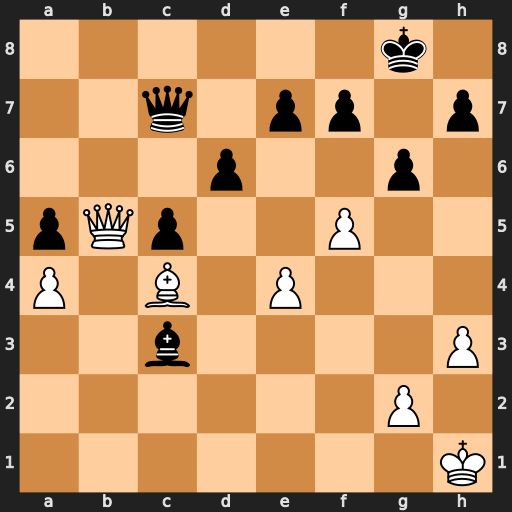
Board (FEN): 6k1/2q1pp1p/3p2p1/pQp2P2/P1B1P3/2b4P/6P1/7K
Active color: w
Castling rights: -
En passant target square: -
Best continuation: Qe8+ Kg7 Qxf7+ Kh6 fxg6